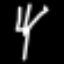
Label: fork